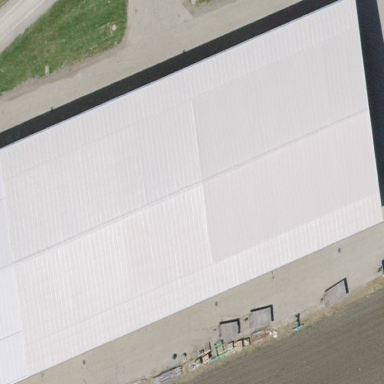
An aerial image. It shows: Warehouse.